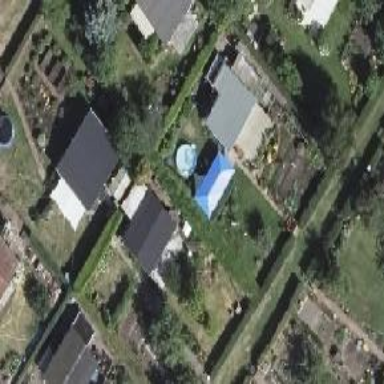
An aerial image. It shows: Plot in the allotments.